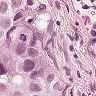
Metastatic tissue present: yes